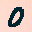
Label: 0